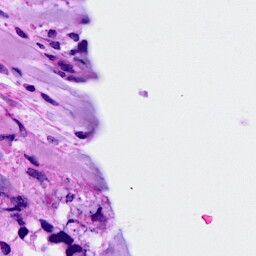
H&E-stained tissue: Breast